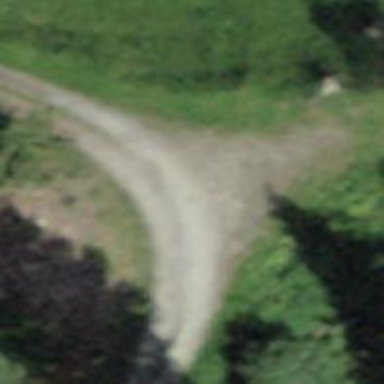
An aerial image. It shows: Track road with grade4 tracktype.